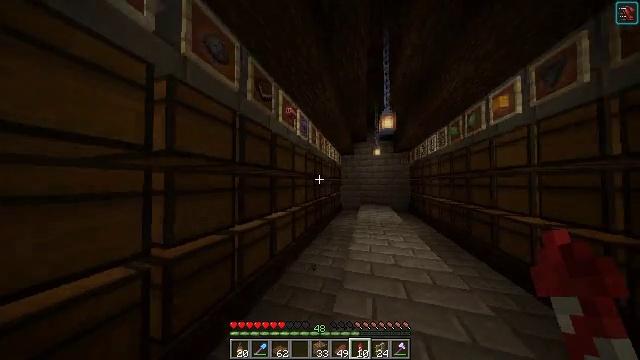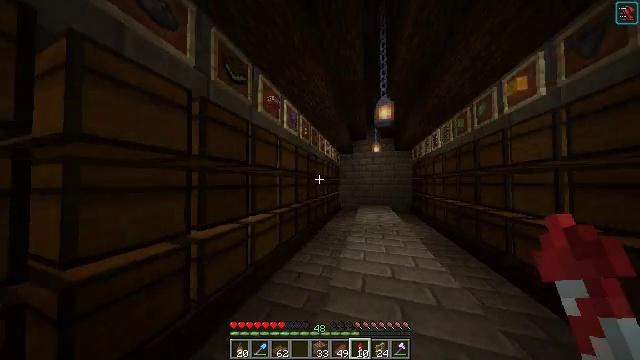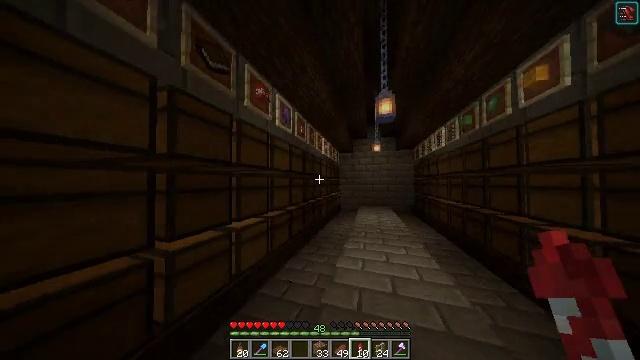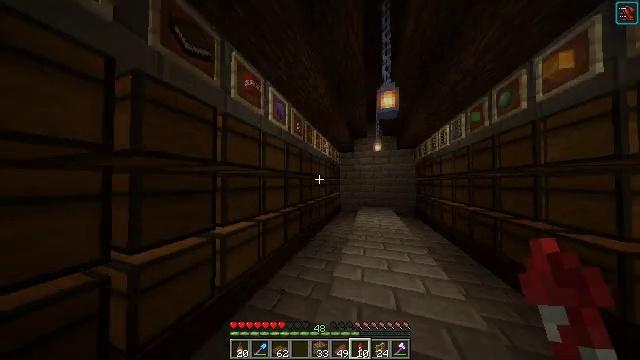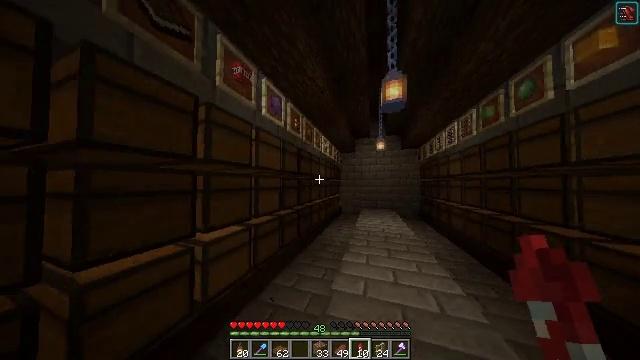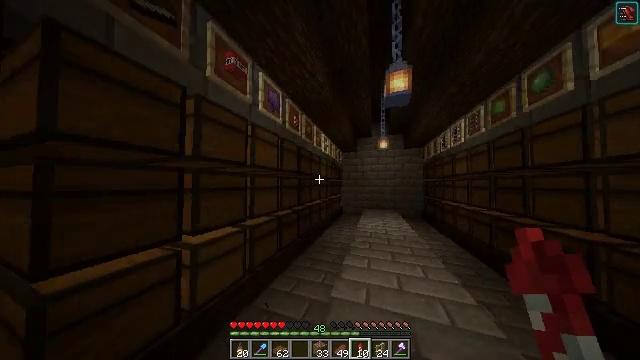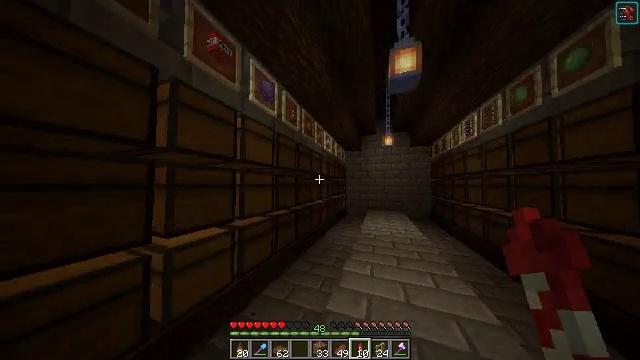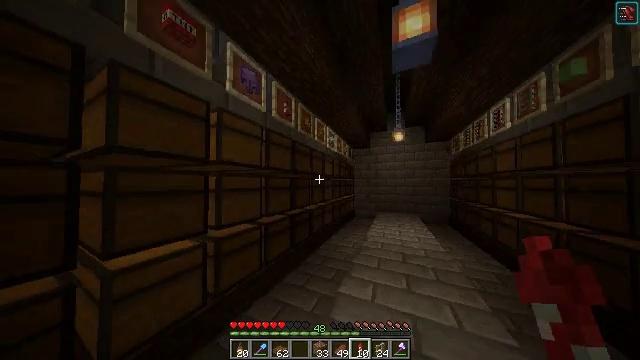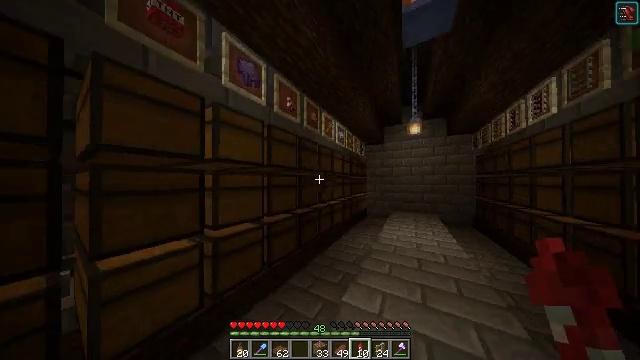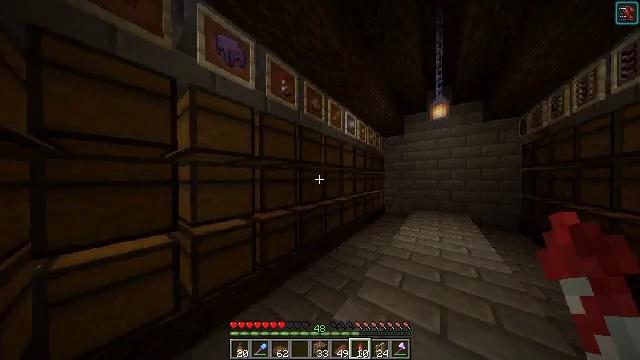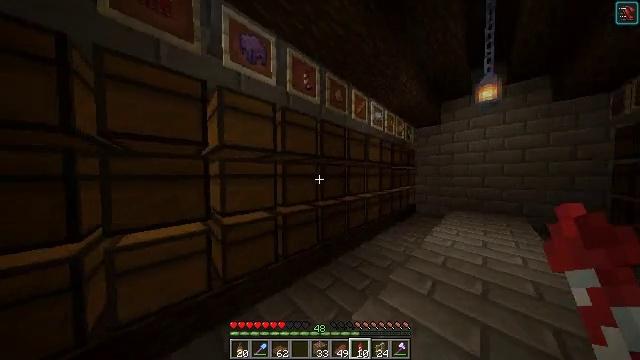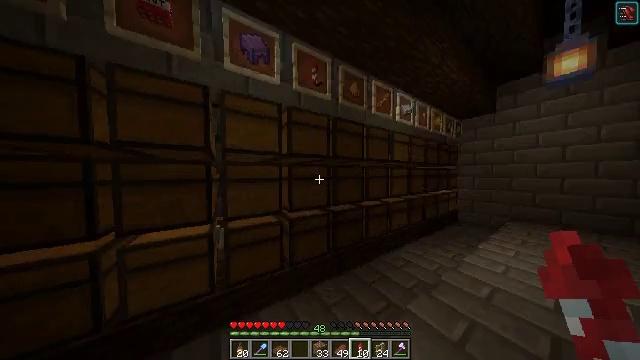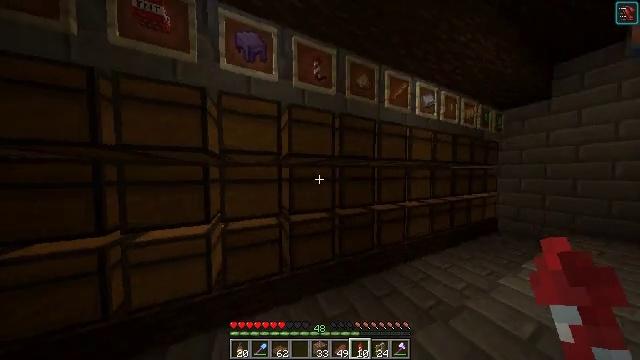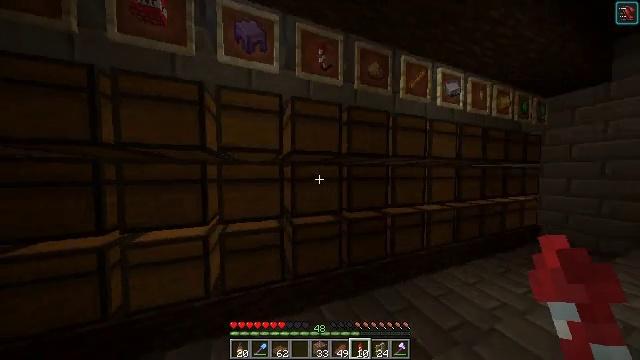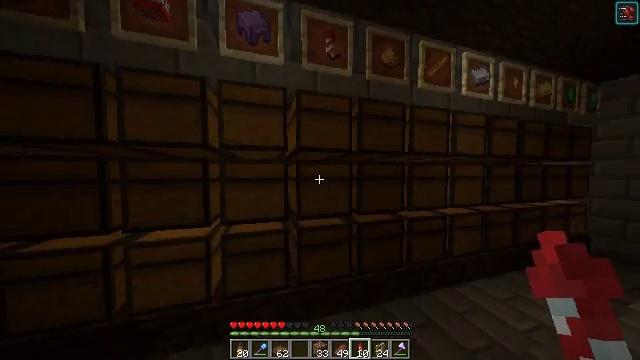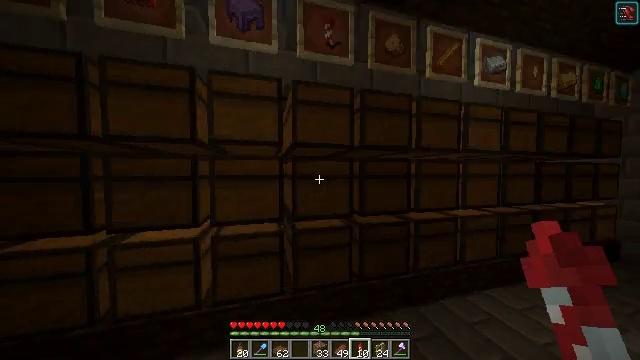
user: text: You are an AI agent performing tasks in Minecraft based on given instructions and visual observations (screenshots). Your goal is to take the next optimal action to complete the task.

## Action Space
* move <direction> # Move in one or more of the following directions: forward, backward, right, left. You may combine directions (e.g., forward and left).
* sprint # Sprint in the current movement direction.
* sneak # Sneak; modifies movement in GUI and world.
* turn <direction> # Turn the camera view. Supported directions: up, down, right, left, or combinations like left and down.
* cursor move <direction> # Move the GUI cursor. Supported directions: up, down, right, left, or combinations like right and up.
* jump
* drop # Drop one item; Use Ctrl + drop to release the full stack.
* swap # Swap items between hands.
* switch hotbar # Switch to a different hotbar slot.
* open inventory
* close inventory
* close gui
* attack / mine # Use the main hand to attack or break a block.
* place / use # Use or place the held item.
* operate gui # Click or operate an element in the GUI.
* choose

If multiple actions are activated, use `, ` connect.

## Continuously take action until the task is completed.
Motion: motion action
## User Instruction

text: Attack the spruce slab to remove it.
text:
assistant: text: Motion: move forward and move right
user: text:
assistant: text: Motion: move forward
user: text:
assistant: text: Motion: move forward
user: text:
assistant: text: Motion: move forward
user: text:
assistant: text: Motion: move forward and move right
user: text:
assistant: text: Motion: move forward and move right, turn left
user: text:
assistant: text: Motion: move forward and move right, turn left
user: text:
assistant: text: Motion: move forward and move right, turn left
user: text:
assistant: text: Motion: move forward and move right, turn left and down
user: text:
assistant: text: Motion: move forward and move right, turn left and down
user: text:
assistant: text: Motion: move forward and move right, turn left
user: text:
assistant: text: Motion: turn left
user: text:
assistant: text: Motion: turn left
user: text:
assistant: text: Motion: turn left
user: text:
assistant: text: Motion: turn left
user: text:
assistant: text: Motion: turn left and down
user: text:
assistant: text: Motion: turn left and down
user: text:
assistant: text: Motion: turn down
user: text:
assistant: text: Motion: turn down
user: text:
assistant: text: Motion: use / place
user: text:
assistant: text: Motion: turn right, use / place
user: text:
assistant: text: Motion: no_op
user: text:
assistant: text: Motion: no_op
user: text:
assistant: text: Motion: no_op
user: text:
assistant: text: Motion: open gui
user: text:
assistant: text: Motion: no_op
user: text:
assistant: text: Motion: cursor move up
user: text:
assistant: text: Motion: no_op
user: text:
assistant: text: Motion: cursor move right
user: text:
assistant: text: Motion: no_op